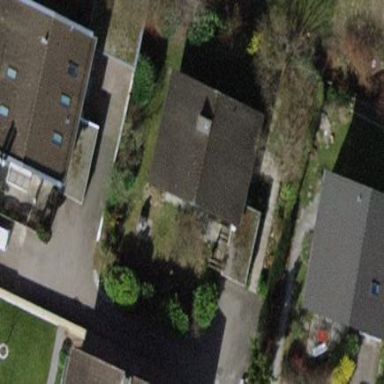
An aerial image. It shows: Detached building.